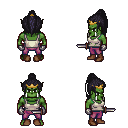
a pixel art fantasy rpg character, male body template, orc, green skin, white pirate shirt, magenta pants, raven long topknot hairstyle, gold tiara, metal gloves, brown shoes, dagger, four views (front, back, left, right), 2x2 character sprite sheet, small pixel art, hard edges, no anti-aliasing